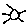
Label: sun